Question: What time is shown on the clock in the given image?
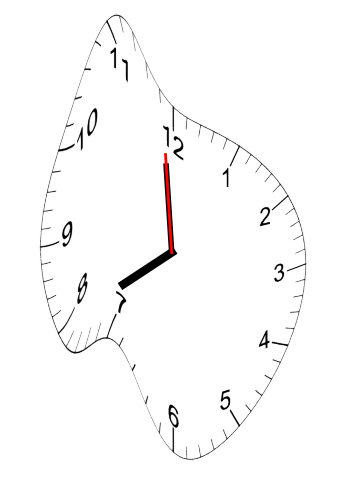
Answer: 07:58:59